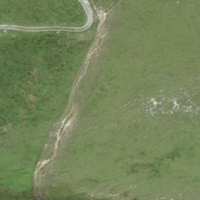
EUNIS habitat code: 23
Species observed at this site:
Anthus trivialis
Falco tinnunculus
Linaria cannabina
Anthus spinoletta